Field crop: maize
Growth stage: 1
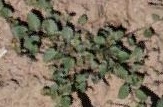
Species: convolvulus